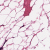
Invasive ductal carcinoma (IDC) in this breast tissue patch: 0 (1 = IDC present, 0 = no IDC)